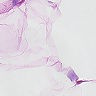
Metastatic tissue present: no